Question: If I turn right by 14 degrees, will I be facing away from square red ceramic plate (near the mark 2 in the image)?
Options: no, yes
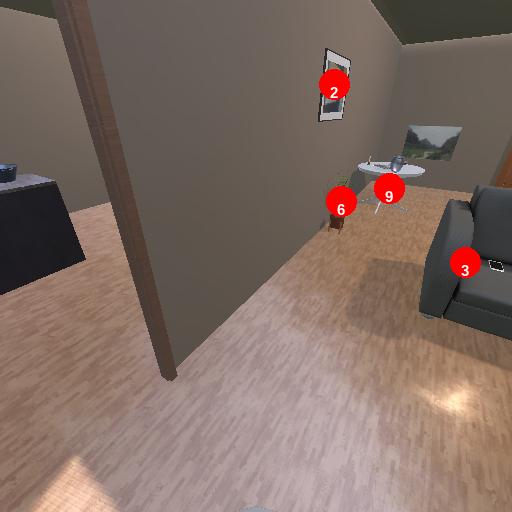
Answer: no